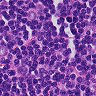
Metastatic tissue present: yes